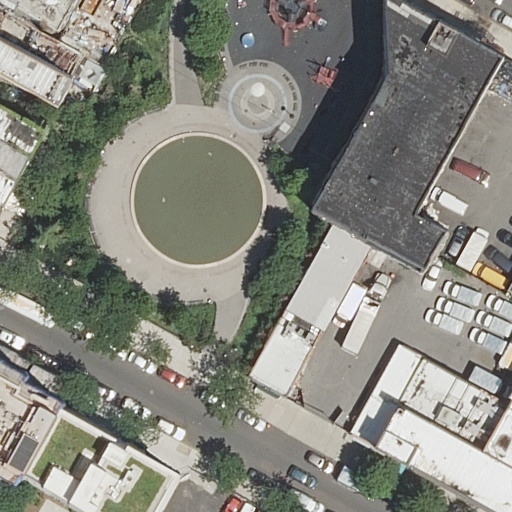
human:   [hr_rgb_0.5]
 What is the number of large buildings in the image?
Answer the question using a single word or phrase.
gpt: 2

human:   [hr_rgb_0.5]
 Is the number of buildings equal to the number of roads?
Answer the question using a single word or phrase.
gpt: no

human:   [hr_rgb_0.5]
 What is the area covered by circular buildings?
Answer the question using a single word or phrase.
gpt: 0m2

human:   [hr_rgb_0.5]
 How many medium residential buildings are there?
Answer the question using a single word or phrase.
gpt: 3

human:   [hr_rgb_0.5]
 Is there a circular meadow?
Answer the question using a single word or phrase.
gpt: yes

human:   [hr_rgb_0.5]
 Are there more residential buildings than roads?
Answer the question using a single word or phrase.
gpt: yes

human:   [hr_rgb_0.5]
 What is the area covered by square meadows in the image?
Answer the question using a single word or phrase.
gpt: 546m2

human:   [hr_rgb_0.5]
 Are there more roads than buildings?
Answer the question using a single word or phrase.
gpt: no

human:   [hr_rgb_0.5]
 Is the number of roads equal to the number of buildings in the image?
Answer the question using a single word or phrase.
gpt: no

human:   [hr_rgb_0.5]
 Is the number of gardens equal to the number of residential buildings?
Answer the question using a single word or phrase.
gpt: no

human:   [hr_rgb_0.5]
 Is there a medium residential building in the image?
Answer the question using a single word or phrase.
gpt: yes

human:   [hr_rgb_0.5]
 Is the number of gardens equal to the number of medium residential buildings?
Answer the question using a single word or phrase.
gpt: no

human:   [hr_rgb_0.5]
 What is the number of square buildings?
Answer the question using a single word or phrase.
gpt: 0

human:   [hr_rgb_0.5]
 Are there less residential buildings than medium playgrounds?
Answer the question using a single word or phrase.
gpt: no

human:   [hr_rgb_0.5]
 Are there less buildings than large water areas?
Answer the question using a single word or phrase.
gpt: no

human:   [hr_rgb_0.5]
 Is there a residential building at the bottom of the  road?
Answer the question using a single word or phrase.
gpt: yes

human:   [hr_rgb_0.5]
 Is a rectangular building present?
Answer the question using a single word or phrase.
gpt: yes

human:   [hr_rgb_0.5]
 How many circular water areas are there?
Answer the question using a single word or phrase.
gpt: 0

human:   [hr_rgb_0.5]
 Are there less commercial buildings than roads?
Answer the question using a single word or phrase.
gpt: yes

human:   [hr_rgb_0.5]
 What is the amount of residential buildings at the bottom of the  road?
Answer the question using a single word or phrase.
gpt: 1

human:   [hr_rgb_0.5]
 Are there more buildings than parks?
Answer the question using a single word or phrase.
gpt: yes

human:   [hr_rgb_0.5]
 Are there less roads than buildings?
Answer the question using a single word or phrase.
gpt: yes

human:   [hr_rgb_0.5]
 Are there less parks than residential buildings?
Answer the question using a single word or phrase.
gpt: yes

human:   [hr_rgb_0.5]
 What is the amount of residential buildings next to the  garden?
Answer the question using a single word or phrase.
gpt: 12

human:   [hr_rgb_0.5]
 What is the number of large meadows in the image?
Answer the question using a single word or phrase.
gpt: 1

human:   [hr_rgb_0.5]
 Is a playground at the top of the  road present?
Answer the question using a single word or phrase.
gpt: yes

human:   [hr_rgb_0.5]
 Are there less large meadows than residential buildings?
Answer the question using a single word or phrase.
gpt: yes

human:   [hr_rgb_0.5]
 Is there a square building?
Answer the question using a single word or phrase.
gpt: no

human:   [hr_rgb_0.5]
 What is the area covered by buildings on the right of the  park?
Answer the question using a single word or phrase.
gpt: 2201m2

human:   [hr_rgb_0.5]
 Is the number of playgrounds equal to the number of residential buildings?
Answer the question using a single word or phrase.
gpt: no

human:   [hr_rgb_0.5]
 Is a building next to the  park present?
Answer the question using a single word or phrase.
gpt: yes

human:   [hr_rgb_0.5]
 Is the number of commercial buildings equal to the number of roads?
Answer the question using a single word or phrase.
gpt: no

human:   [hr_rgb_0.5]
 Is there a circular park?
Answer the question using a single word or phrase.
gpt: no

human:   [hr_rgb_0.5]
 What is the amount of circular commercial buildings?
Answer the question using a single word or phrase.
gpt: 0

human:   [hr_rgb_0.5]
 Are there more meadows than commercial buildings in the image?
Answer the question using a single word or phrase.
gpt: yes

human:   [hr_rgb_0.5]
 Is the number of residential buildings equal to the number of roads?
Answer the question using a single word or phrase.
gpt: no